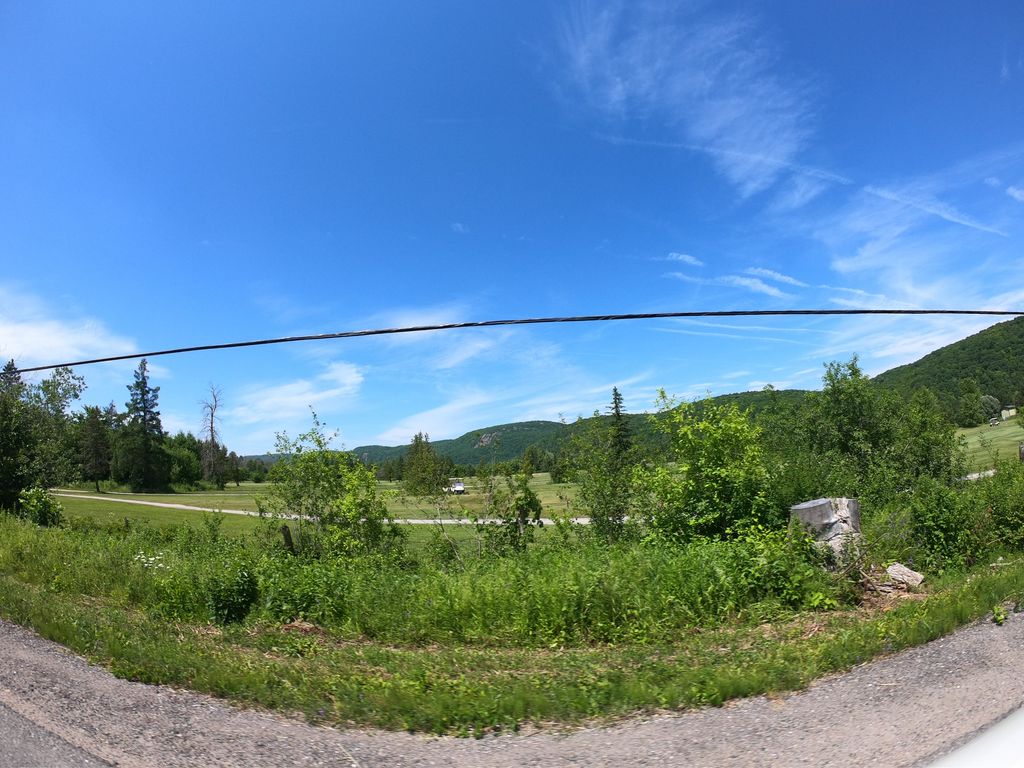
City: ottawa-gatineau